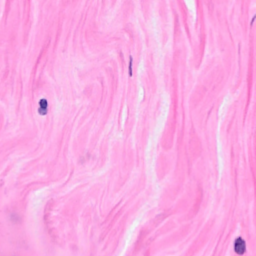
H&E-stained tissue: Breast